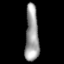
Tissue: lung
Cell type: Epithelial cells
Senescence score: 0.1642
Nuclear area (px): 738
Mean DAPI intensity: 155.381